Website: home-depot
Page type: delivery-shipping
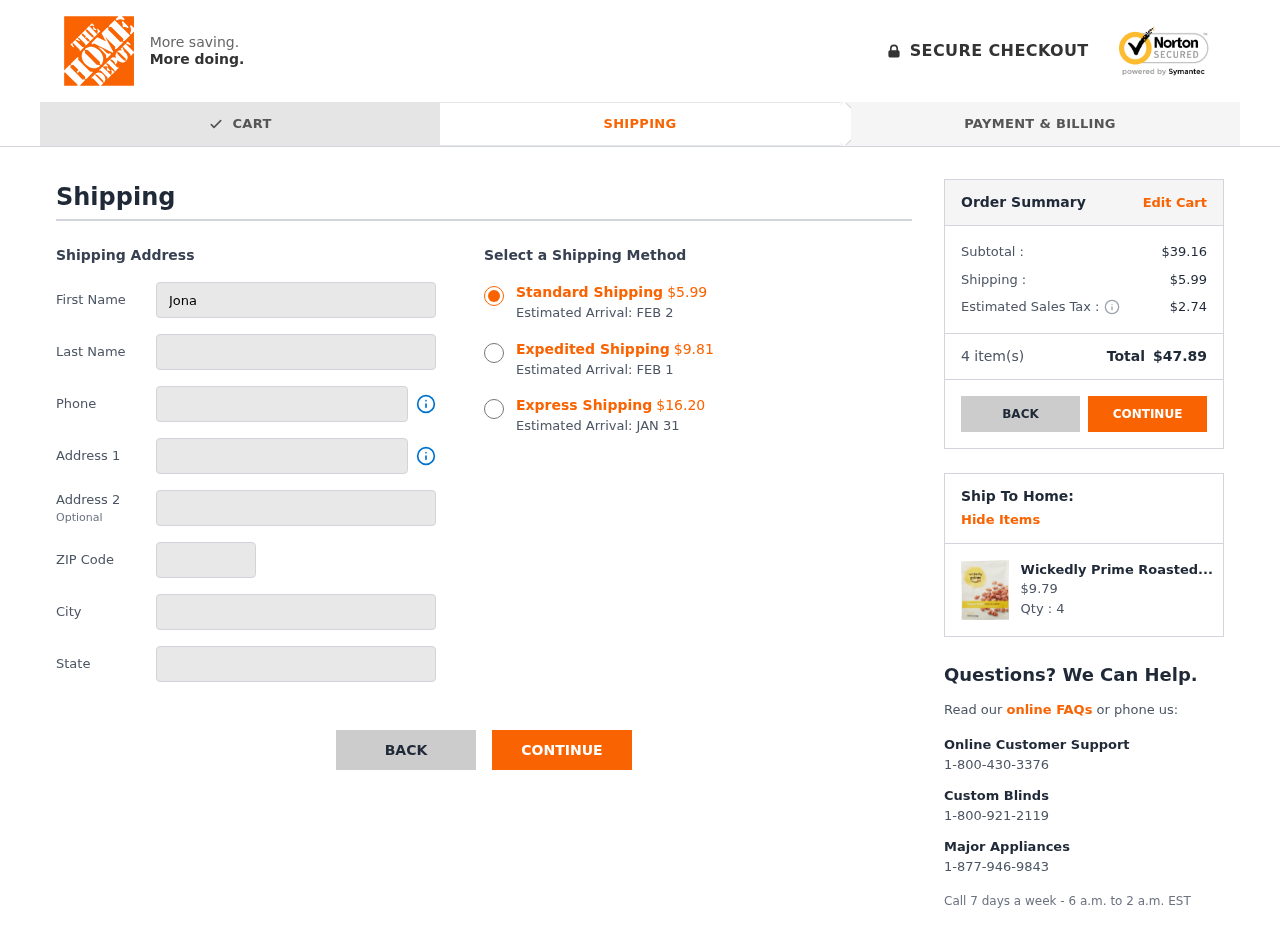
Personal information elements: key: PII_CITY
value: West Connie
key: PII_FIRSTNAME
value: Jonathan
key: PII_LASTNAME
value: Howard
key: PII_PHONE
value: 4742650324
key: PII_POSTCODE
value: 73384
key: PII_STATE
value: New Hampshire
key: PII_STREET
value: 164 Davis Centers Suite 125
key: PII_STREET2
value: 130 Marcus Trace
Product elements: key: PRODUCT1_NAME
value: Wickedly Prime Roasted Almonds, Sesame Honey, 12 Ounce
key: PRODUCT1_PRICE
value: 9.79
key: PRODUCT1_QUANTITY
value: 4
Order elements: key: ORDER_SHIPPING_COST_STANDARD
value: $5.99
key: ORDER_DELIVERY_DATE
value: FEB 2
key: ORDER_SHIPPING_COST_EXPEDITED
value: $9.81
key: ORDER_DELIVERY_DATE_EXPEDITED
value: FEB 1
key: ORDER_SHIPPING_COST_EXPRESS
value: $16.20
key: ORDER_DELIVERY_DATE_EXPRESS
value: JAN 31
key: ORDER_SUBTOTAL
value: $39.16
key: ORDER_SHIPPING_COST
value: $5.99
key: ORDER_TAX
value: $2.74
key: ORDER_NUM_ITEMS
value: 4
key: ORDER_TOTAL
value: $47.89